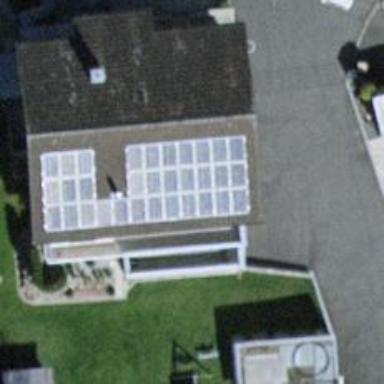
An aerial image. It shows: Small solar photovoltaic panel generator on the roof of building.